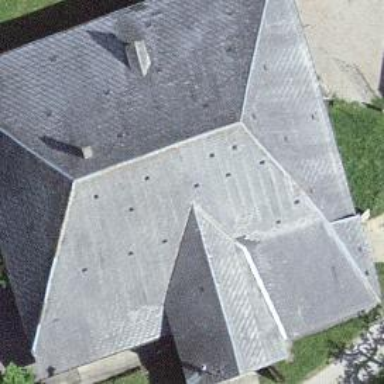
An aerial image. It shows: Farm building.